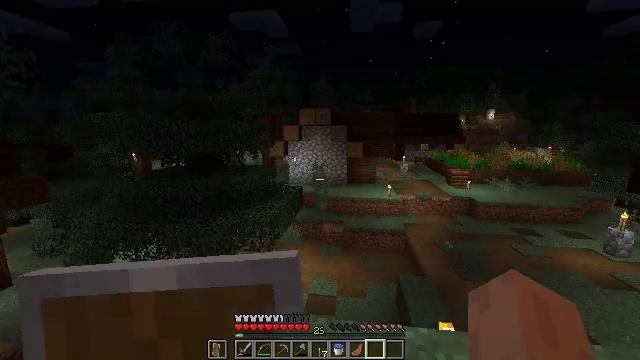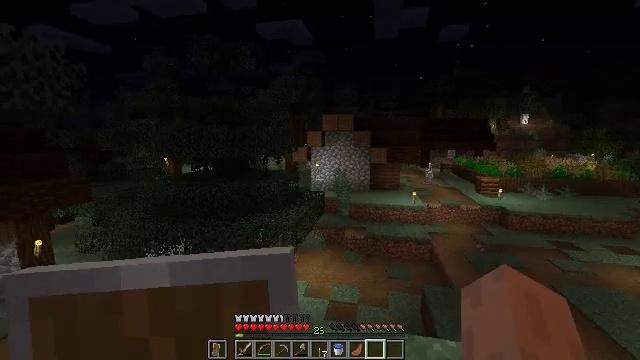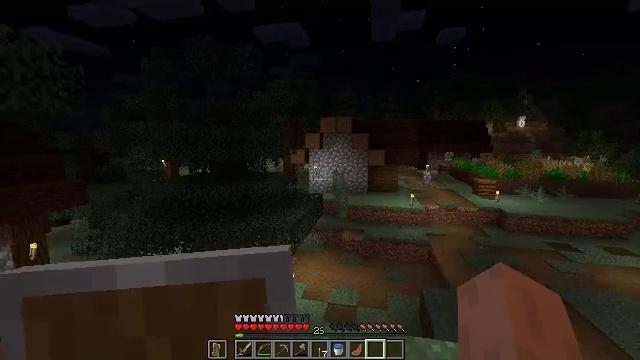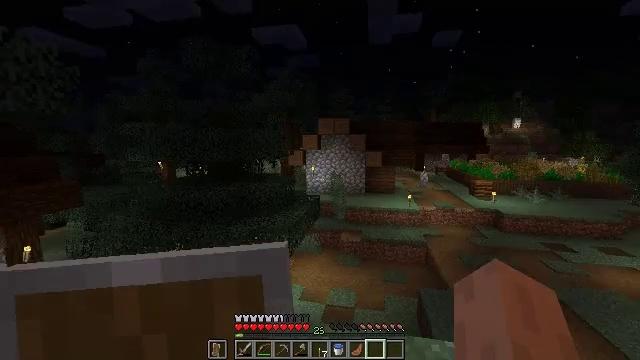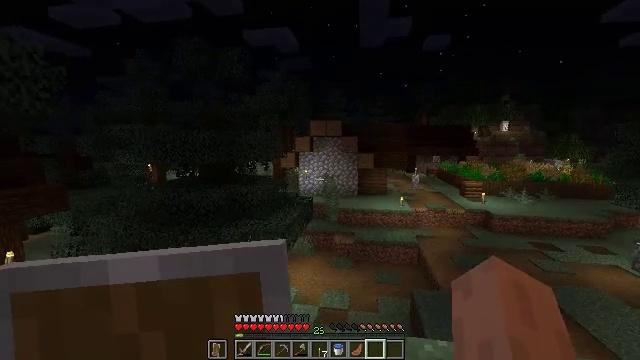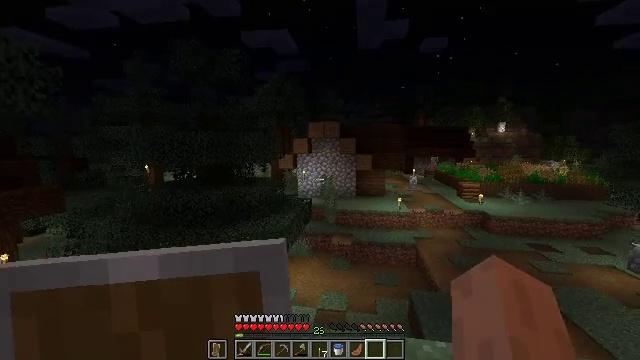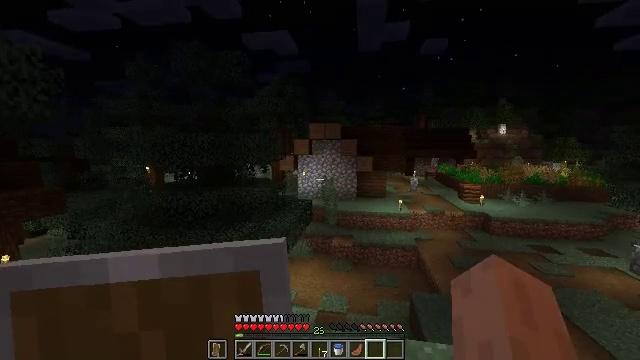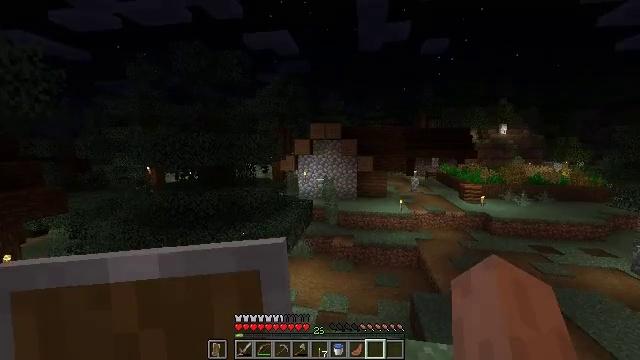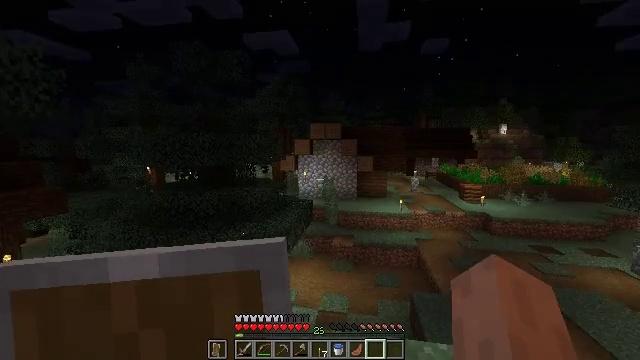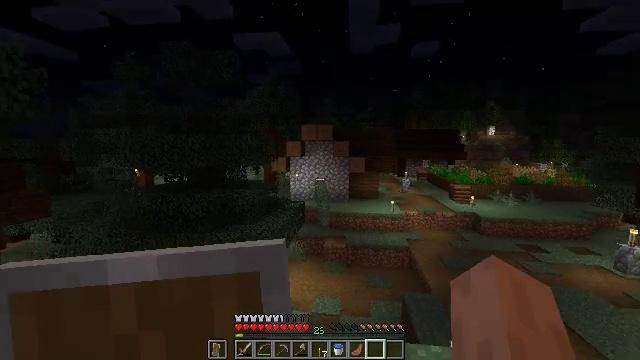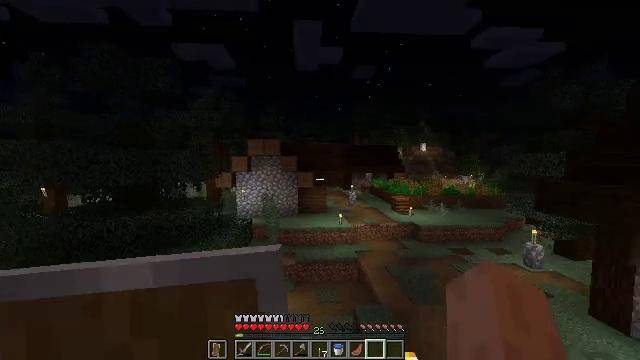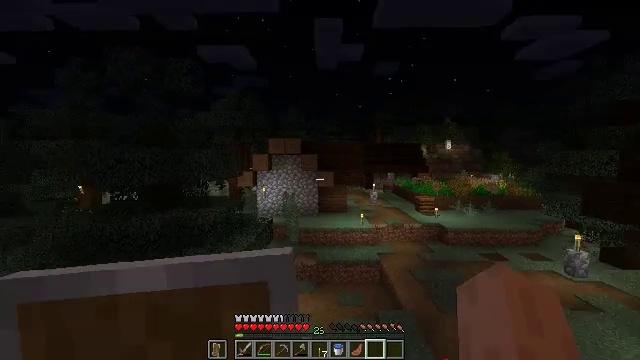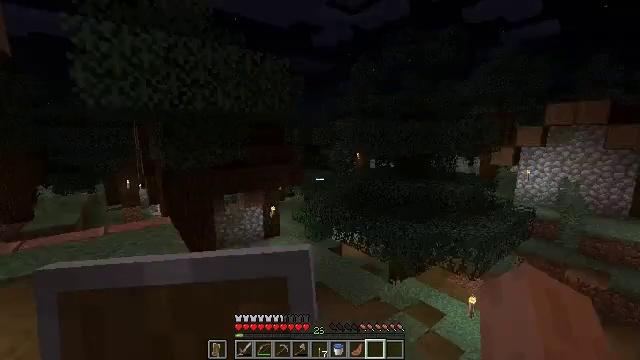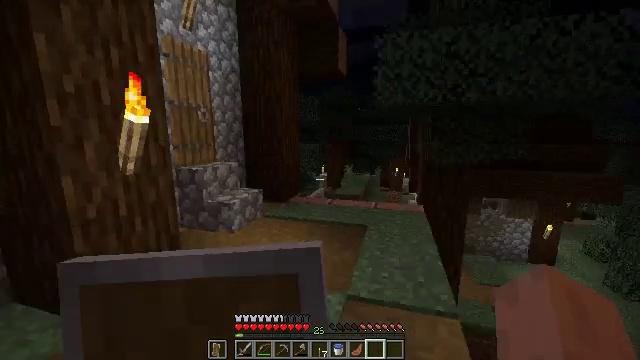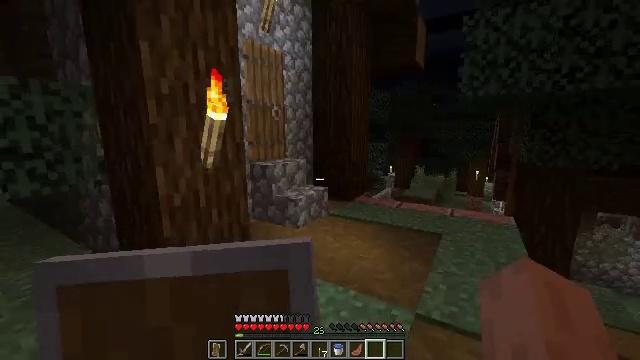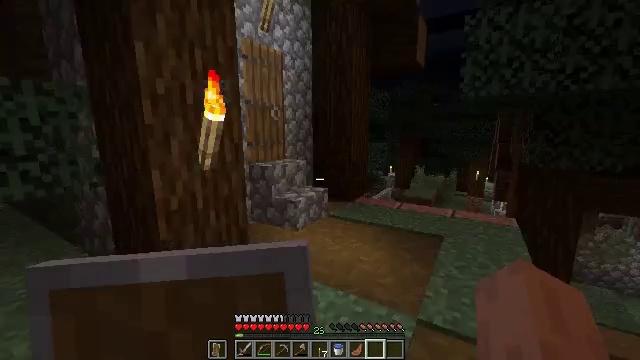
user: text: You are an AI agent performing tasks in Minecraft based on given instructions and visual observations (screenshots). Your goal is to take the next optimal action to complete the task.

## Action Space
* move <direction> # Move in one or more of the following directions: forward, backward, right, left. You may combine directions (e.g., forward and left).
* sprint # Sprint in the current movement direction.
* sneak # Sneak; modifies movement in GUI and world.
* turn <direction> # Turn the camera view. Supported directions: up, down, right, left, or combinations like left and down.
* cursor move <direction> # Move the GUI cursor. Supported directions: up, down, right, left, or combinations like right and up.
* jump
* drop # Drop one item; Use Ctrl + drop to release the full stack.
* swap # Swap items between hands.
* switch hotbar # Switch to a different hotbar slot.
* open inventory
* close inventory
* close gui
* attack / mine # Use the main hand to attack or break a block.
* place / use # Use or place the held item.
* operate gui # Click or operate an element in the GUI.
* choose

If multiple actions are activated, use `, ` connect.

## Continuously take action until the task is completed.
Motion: motion action
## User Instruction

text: Craft an iron door by using iron ingots in the crafting table.
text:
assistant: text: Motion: turn left and up
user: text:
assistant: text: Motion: no_op
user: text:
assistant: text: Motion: no_op
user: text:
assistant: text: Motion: turn right
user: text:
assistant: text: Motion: no_op
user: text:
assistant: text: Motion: no_op
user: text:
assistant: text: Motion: no_op
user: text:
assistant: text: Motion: no_op
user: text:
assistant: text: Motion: move forward, turn right
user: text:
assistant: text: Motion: move forward, turn right and up
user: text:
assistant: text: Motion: move forward, turn left
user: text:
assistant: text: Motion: move forward and move left, turn left and down
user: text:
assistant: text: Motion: move forward and move left, turn left
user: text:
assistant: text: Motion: move forward, turn left
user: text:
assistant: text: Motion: move forward
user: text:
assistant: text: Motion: move forward
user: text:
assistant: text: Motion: move forward, turn left
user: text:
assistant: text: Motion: move forward and move right, turn right and up
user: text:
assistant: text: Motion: move forward and move right, turn left and up
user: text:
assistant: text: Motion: move forward, turn left and up
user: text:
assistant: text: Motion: move forward, turn left
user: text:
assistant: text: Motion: move forward, turn left
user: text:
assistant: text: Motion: move forward, turn left
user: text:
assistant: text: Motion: move forward and move right
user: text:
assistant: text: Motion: move forward and move right, turn left
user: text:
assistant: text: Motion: move forward and move right, turn left
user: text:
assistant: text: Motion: move forward and move right, turn left, use / place
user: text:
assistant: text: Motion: move forward and move right, use / place
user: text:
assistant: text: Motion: move forward, turn left and down
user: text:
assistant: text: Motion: move forward, turn left and down